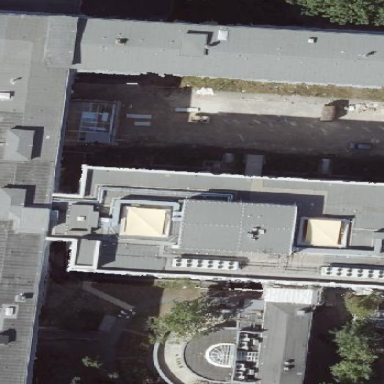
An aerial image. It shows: Hospital building.